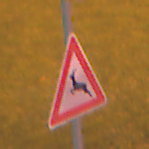
Verkehrszeichen: WildwechselRechts
Umgebung: Outdoor, Suburban
Tageszeit: Night
Wetter: PartlyCloudy
Licht: Artificial
Jahreszeit: NotSpecified
Kontrast: HighContrast